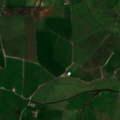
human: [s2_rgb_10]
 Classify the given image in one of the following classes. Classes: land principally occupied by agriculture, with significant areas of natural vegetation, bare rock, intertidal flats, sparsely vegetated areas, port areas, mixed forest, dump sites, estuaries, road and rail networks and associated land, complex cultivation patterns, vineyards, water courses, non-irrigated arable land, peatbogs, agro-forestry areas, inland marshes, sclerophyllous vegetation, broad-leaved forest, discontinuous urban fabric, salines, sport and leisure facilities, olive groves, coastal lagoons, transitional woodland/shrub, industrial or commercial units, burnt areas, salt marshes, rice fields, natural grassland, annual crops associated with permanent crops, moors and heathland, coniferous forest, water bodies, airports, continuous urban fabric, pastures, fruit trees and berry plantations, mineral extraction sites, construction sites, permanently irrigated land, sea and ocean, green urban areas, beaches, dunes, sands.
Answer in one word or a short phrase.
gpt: pastures